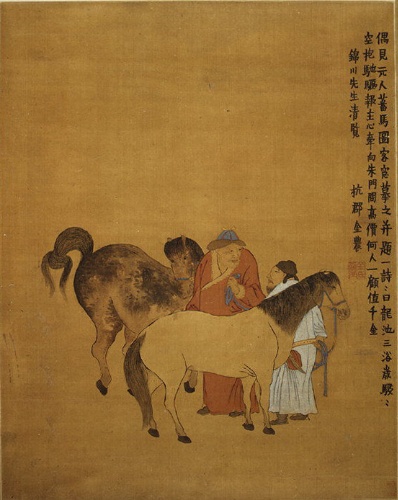
Title: 清  傳金農  番馬圖  軸|Grooms and Foreign Horses
Artist: Jin Nong
Artist bio: Chinese, 1687–1773
Date: 17th–18th century
Object type: Hanging scroll
Classification: Paintings
Medium: Hanging scroll; ink and color on silk
Culture: China
Period: Qing dynasty (1644–1911)
Dimensions: Image: 27 1/2 x 21 3/4 in. (69.9 x 55.2 cm)
Overall with mounting: 92 1/2 x 22 7/8 in. (235 x 58.1 cm)
Overall with knobs: 92 1/2 x 26 1/4 in. (235 x 66.7 cm)
Department: Asian Art
Credit line: The C. C. Wang Family Collection, Gift of C. C. Wang, 1997
Accession year: 1997
Repository: Metropolitan Museum of Art, New York, NY
Tags: Men|Horses